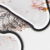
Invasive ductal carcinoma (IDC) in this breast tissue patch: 0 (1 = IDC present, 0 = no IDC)